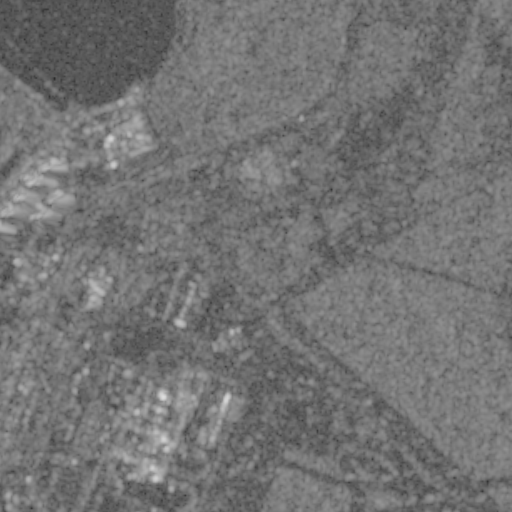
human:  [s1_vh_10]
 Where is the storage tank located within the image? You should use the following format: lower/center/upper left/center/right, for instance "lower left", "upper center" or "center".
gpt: The storage tank is located in the center left of the image.
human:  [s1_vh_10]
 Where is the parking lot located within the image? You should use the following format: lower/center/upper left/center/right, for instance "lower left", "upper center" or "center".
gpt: There is no parking lot in the image.

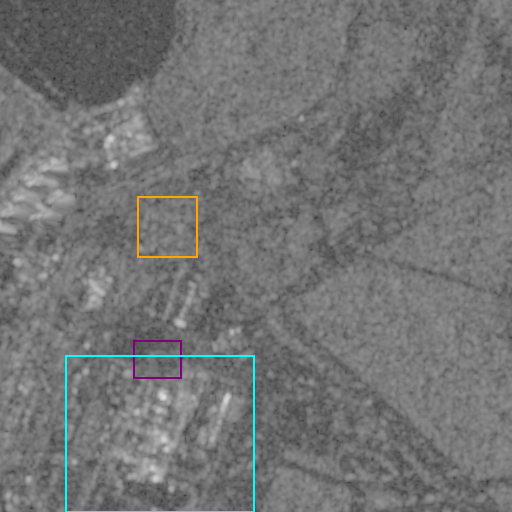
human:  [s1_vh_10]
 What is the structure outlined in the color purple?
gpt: The structure outlined in purple is a parking lot.
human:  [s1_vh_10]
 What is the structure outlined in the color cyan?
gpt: The structure outlined in cyan is a power plant.
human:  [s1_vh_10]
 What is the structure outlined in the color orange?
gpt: The structure outlined in orange is a power substation.
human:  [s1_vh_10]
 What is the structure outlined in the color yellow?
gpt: There is no yellow outline.